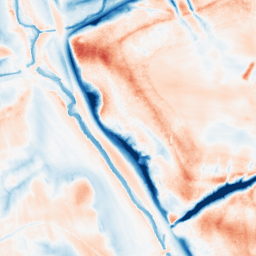
Category: classical
Decomposition family: gaussian
Decomposition parameters: sigma: 10
Upsampling method: sinc_blackman
Upsampling parameters: scale: 4
kernel_size: 16
Upsampling scale: 4